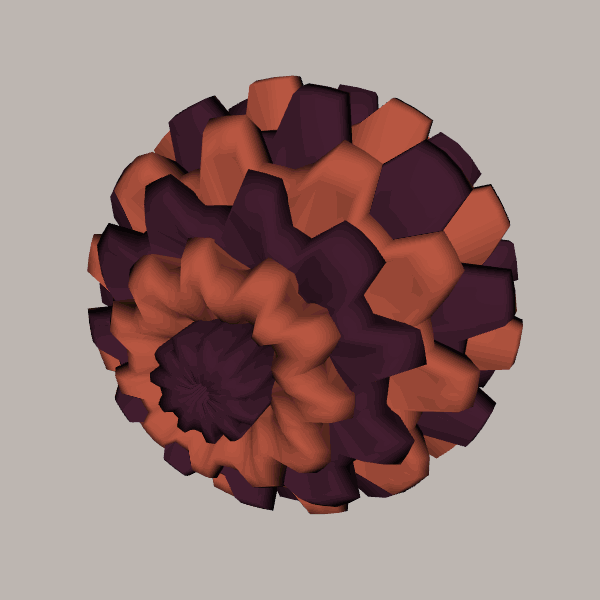
Background: light